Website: apple
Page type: billing-address
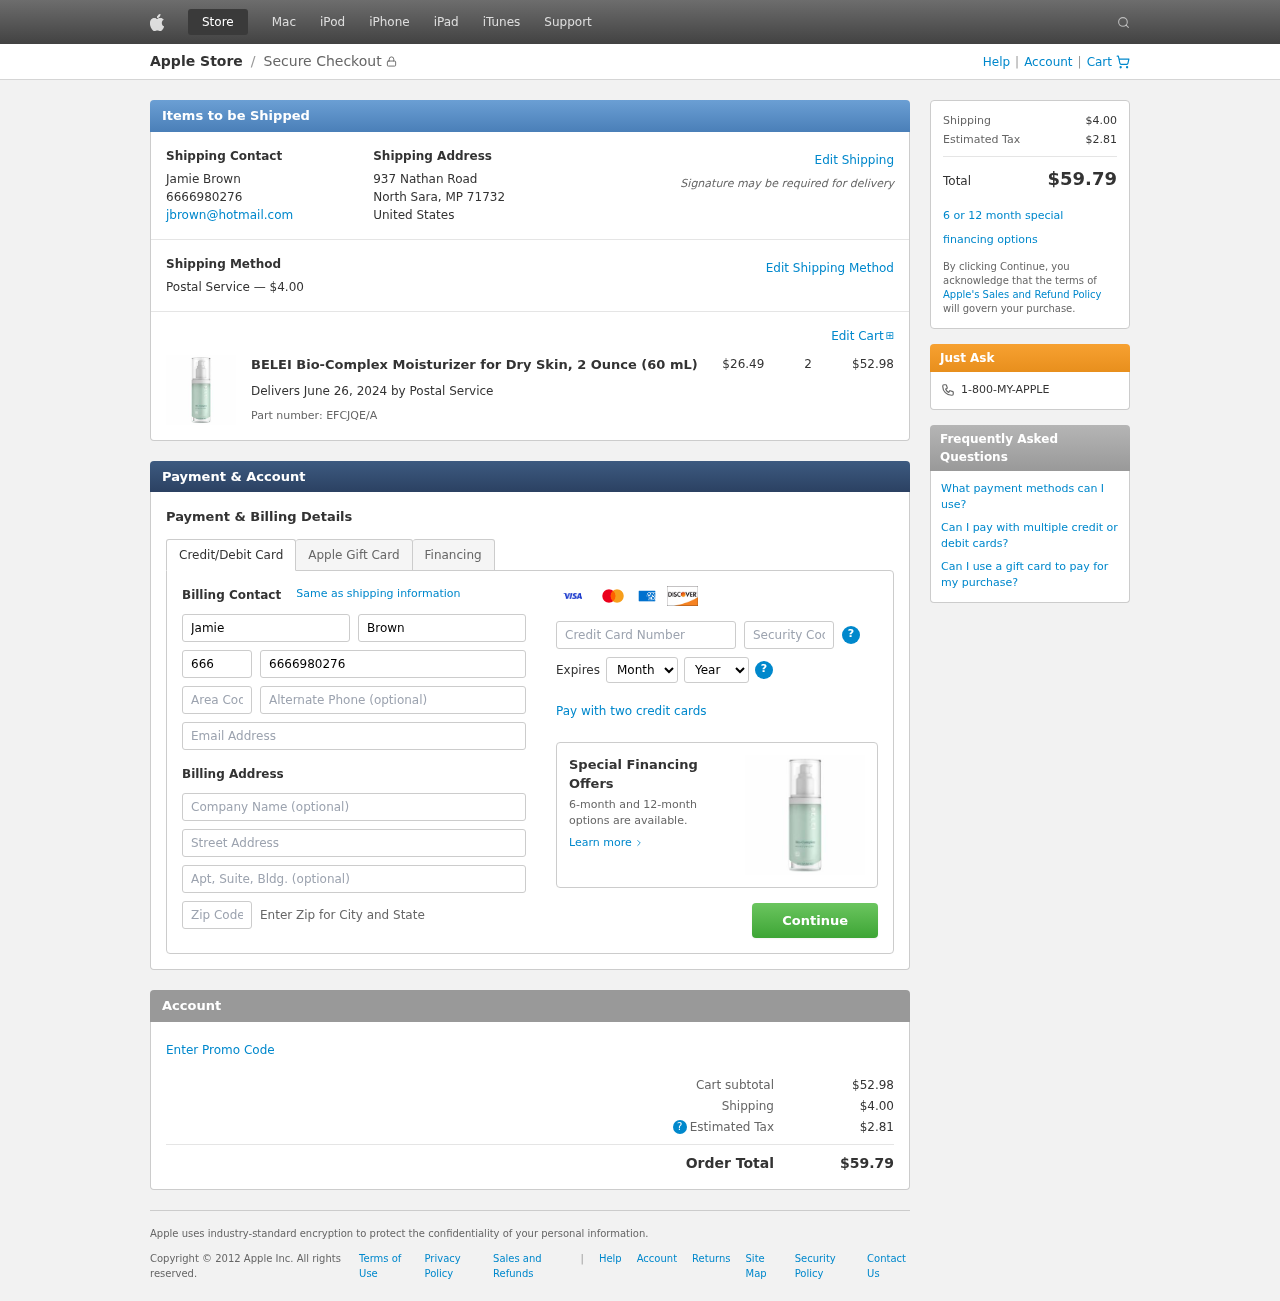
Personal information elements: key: PII_CARD_CVV
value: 079
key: PII_CARD_EXPIRY_MONTH
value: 06
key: PII_CARD_EXPIRY_YEAR
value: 26
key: PII_CARD_NUMBER
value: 4592 5016 9156 9787
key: PII_CITY_STATE_ZIP
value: North Sara, MP 71732
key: PII_COUNTRY
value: United States
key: PII_EMAIL
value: jbrown@hotmail.com
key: PII_FIRSTNAME
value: Jamie
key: PII_FULLNAME
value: Jamie Brown
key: PII_LASTNAME
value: Brown
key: PII_PHONE
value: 6666980276
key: PII_PHONE_AREA
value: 666
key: PII_POSTCODE2
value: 03496
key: PII_STREET
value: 937 Nathan Road
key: PII_STREET2
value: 588 Brown Stravenue Suite 266
Product elements: key: PRODUCT1_NAME
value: BELEI Bio-Complex Moisturizer for Dry Skin, 2 Ounce (60 mL)
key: PRODUCT1_PRICE
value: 26.49
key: PRODUCT1_QUANTITY
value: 2
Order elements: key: ORDER_SHIPPING_COST
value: $4.00
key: ORDER_SUBTOTAL
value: $52.98
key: ORDER_DELIVERY_DATE
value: June 26, 2024
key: ORDER_PART_NUMBER
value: EFCJQE/A
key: ORDER_TAX
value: $2.81
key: ORDER_TOTAL
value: $59.79